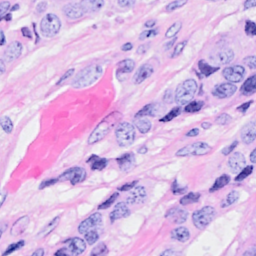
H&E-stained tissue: Breast